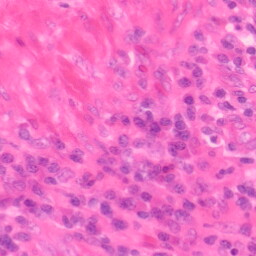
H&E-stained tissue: Colon